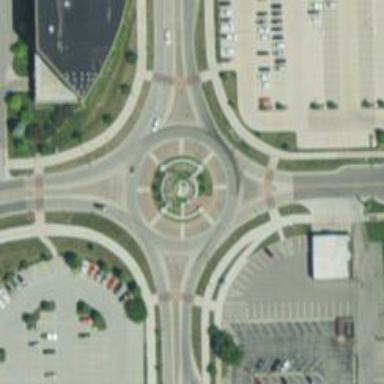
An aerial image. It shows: Roundabout on primary highway.